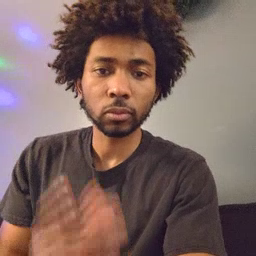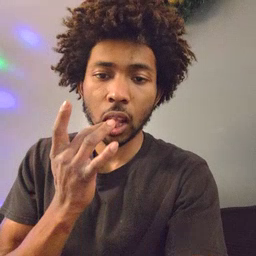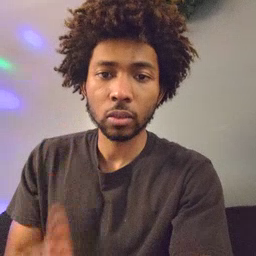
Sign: taste